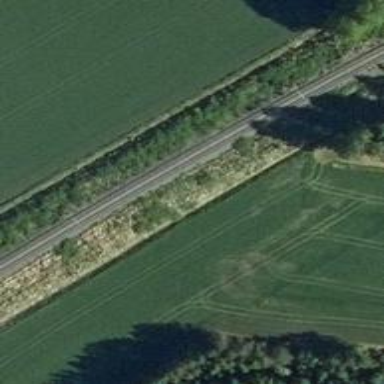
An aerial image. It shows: Railway with continuous electrified contact line.